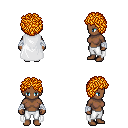
a pixel art fantasy rpg character, female body template, human, dark skin, white cape, white pants, light blonde curly afro hairstyle, white cloth bandages, four views (front, back, left, right), 2x2 character sprite sheet, small pixel art, hard edges, no anti-aliasing